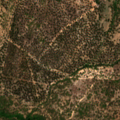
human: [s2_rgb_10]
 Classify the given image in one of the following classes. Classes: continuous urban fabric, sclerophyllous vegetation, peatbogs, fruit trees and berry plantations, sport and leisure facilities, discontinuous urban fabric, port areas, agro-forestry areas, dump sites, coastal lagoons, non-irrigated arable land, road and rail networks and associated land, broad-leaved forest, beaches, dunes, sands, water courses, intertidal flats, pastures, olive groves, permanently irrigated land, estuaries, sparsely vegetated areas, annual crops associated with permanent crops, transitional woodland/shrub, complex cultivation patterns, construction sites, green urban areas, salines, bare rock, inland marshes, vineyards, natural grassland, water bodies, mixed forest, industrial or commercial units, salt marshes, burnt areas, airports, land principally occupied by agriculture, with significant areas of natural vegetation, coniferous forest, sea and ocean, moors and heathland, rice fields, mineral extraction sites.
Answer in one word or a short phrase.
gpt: continuous urban fabric